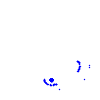
Particle: kaon